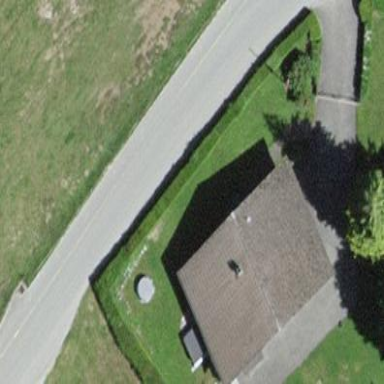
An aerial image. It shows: Simple and straightforward house.